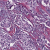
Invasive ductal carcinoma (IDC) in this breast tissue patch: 1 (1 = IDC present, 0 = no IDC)